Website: slack
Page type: payment
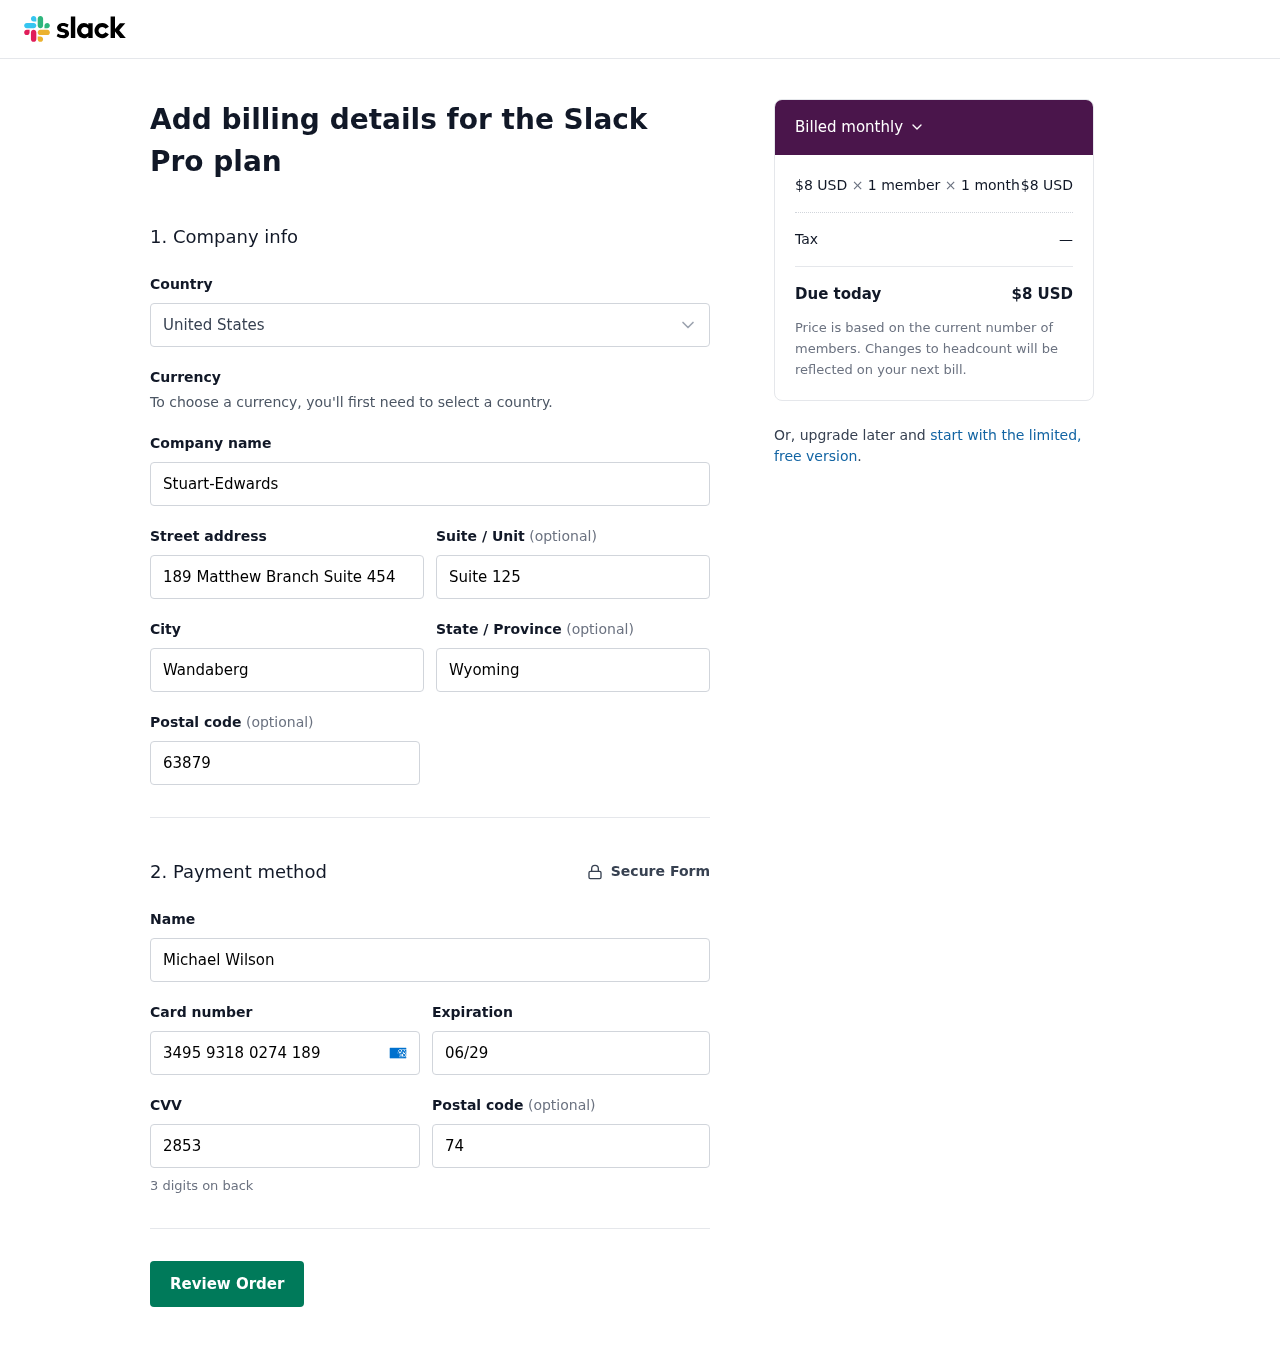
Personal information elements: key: PII_COUNTRY
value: United States
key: PII_COMPANY
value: Stuart-Edwards
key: PII_STREET
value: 189 Matthew Branch Suite 454
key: PII_STREET2
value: Suite 125
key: PII_CITY
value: Wandaberg
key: PII_STATE
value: Wyoming
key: PII_POSTCODE
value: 63879
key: PII_FULLNAME
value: Michael Wilson
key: PII_CARD_NUMBER
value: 3495 9318 0274 189
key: PII_CARD_EXPIRY
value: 06/29
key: PII_CARD_CVV
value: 2853
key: PII_POSTCODE2
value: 74481
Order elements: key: ORDER_PRICE_PER_MEMBER
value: $8 USD
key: ORDER_NUM_MEMBERS
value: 1 member
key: ORDER_NUM_MONTHS
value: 1 month
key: ORDER_SUBTOTAL
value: $8 USD
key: ORDER_TAX
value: —
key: ORDER_TOTAL
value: $8 USD